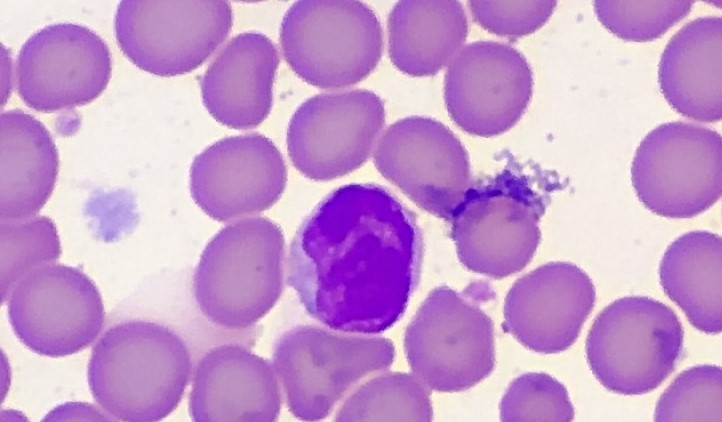
White blood cell type: Lymphocyte